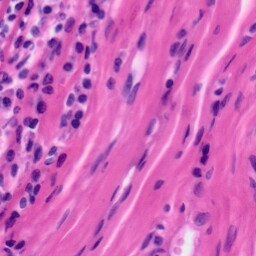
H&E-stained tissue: Tonsil